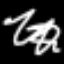
Label: squiggle